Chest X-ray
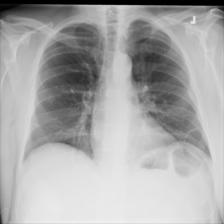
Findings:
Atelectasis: positive
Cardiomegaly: negative
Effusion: negative
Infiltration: negative
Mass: negative
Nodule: negative
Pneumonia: negative
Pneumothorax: negative
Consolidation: negative
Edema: negative
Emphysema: negative
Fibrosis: negative
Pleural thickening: negative
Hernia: negative